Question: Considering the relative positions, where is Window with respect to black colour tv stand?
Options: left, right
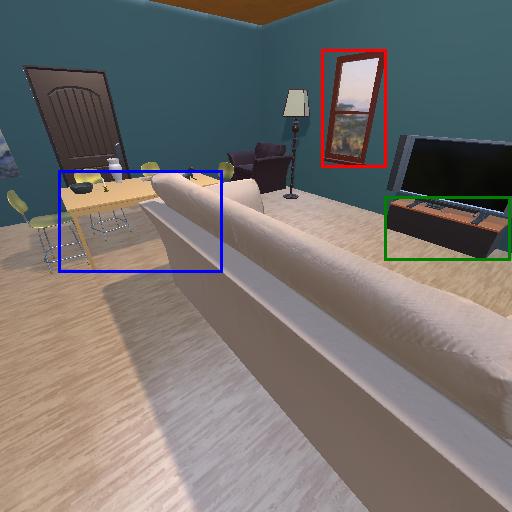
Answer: left